Question: I created an image of what i would like to create using CSS. I also made a small setup in <URL>.
The problem is that i can create everyting, except for the fluid column on the right. I am using it to show images in a slideshow, and i would like them to appear from the right of the screen and dissapear on the left "behind" content 1.
I tried absolute, relative and fixed positioning. But the result is either losing the centered left positioning of content 1 or not having a fluid column up to the right of column 2.

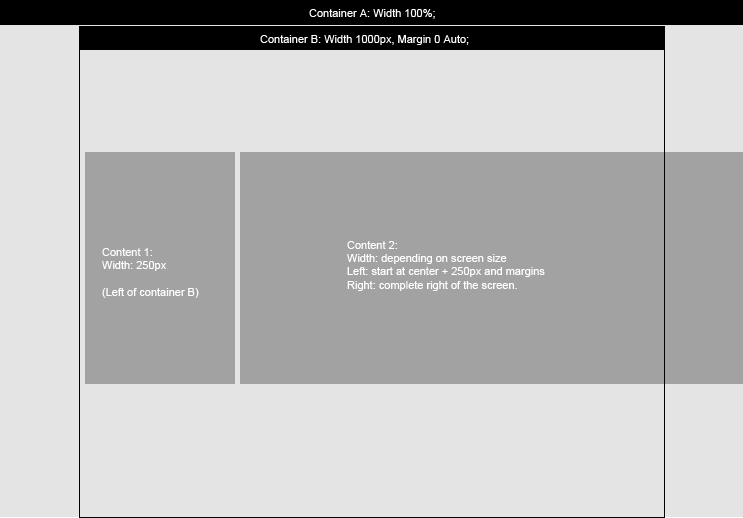
Answer: Is <URL> what you were looking for?
I added a fixed position and min width to the right div which seems to have achieved the effect you were looking for.